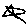
Label: star